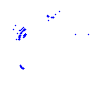
Particle: kaon